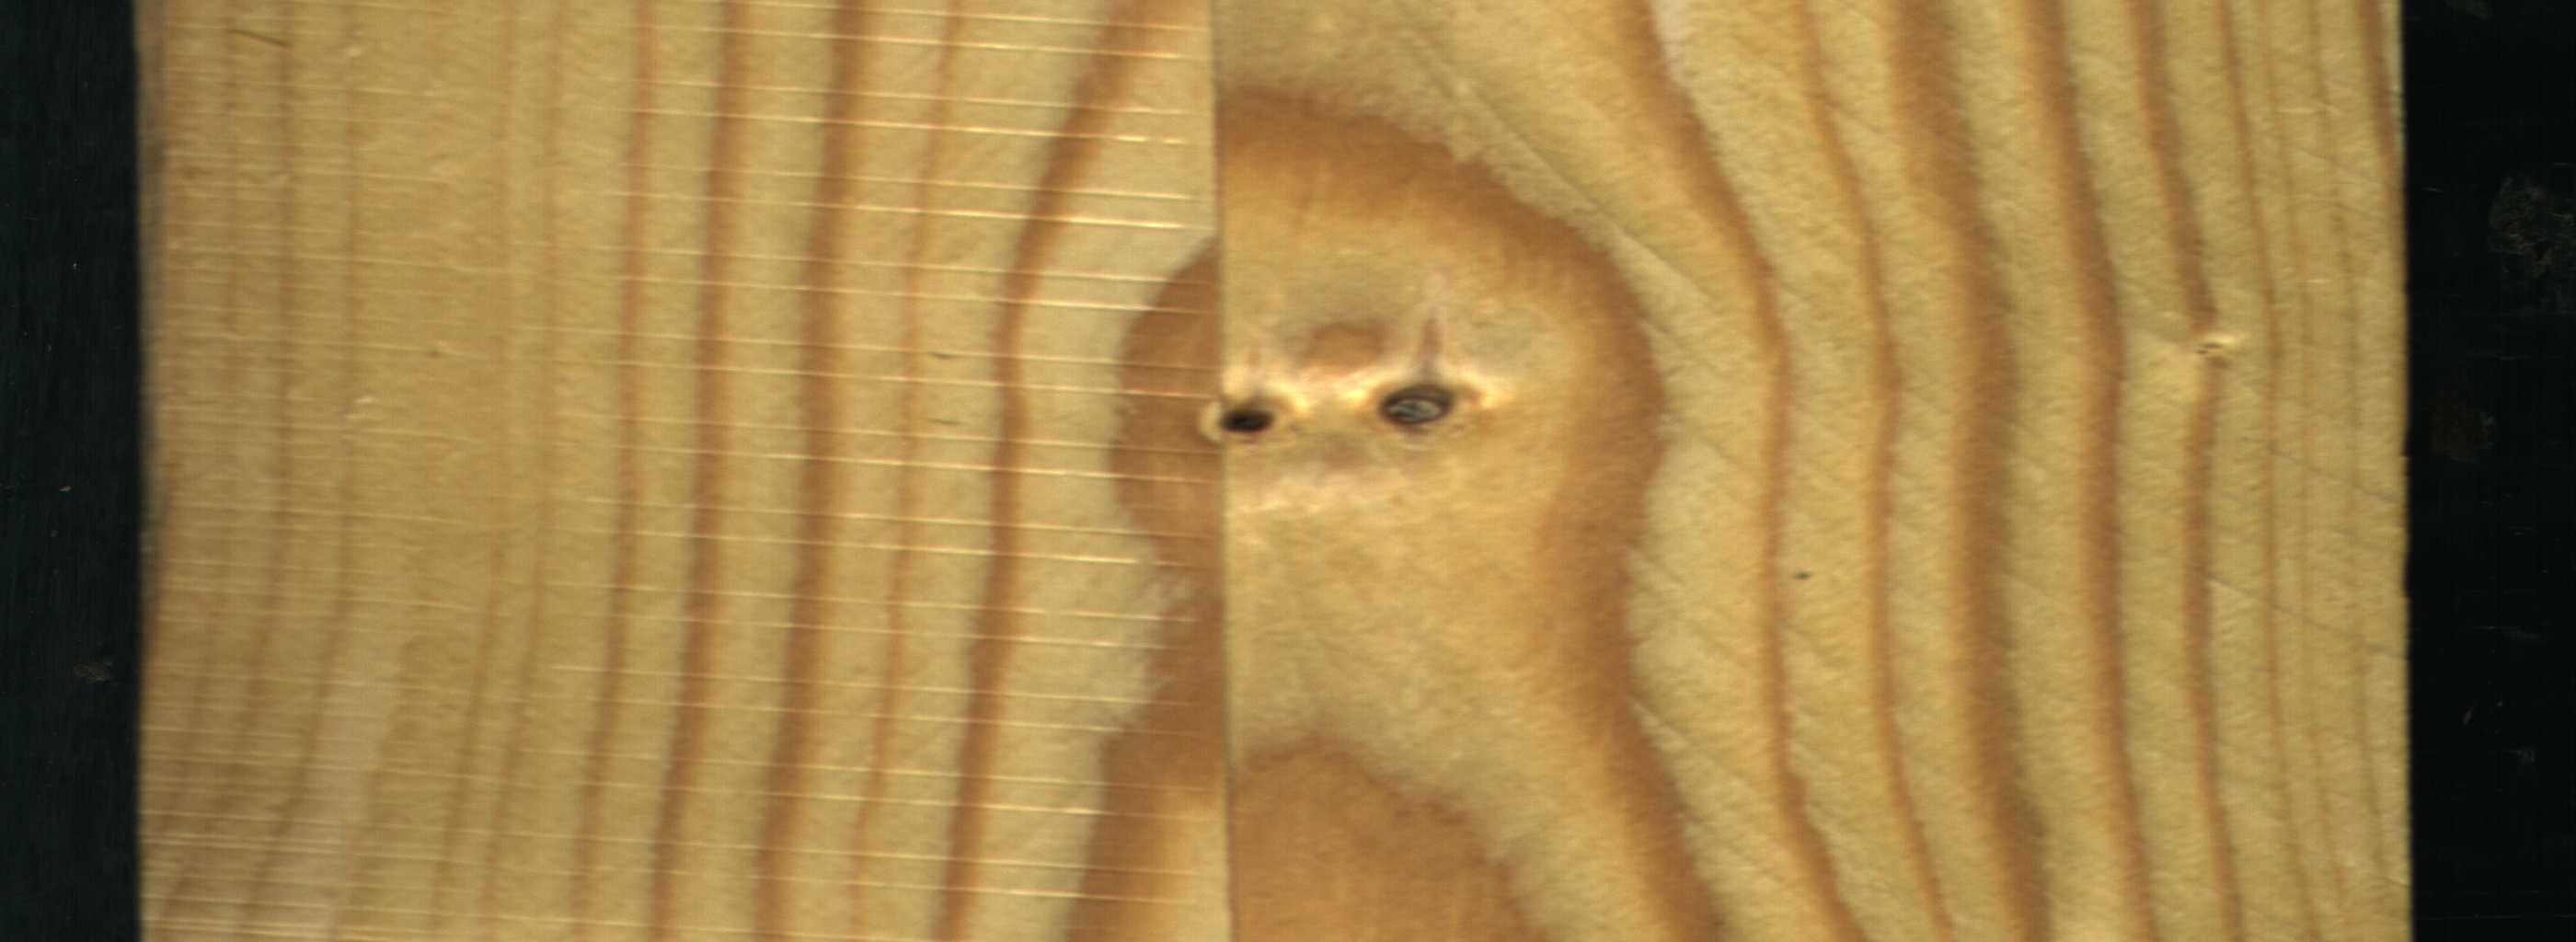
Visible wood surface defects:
Dead_Knot
Dead_Knot